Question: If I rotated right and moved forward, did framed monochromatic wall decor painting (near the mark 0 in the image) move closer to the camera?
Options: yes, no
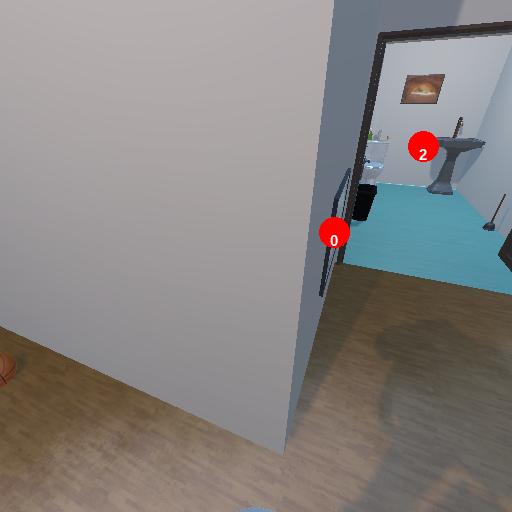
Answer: yes